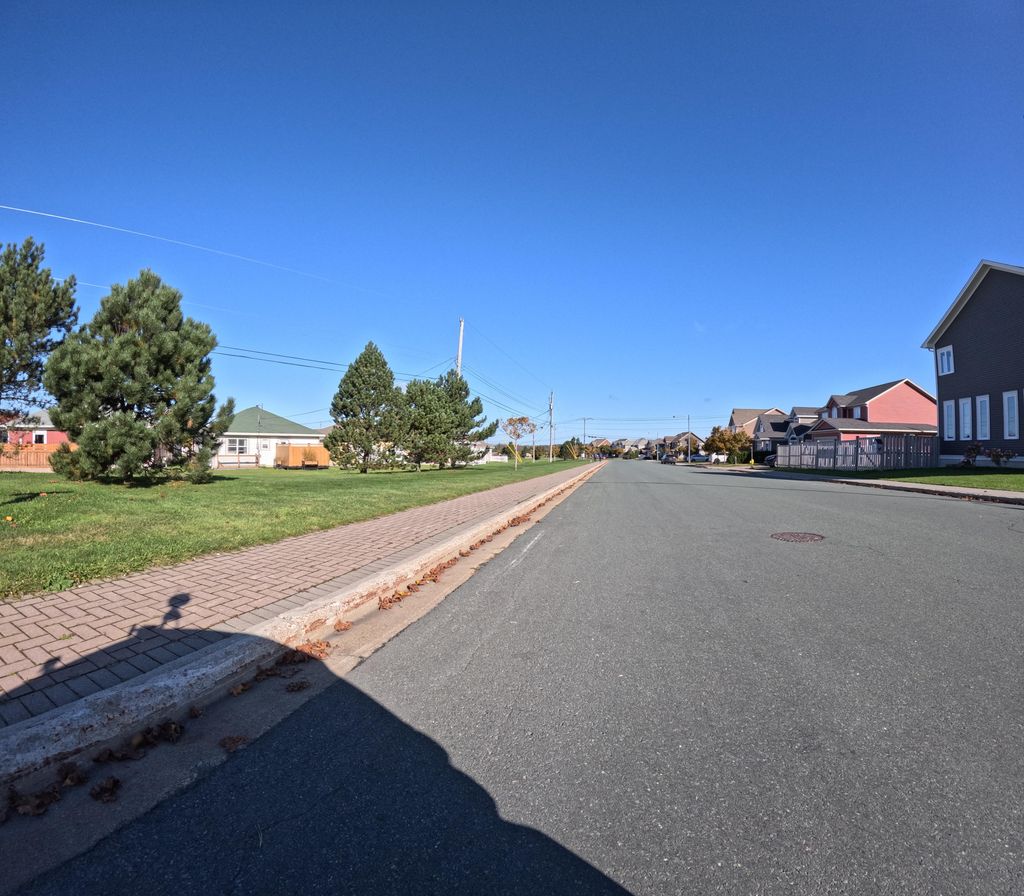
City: st_johns